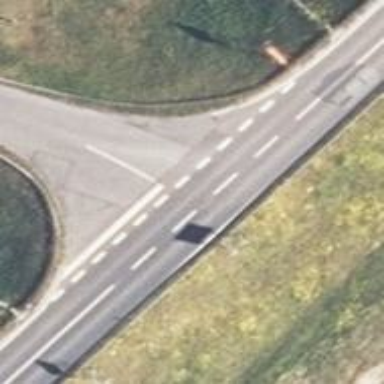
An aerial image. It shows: Primary highway with asphalt surface and embankment.